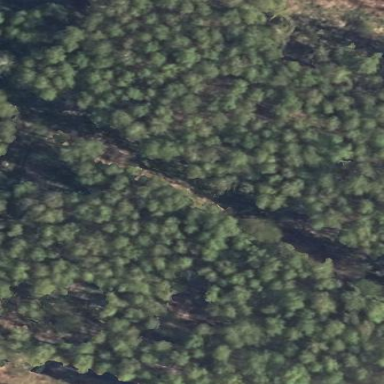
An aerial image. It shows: Forest area.